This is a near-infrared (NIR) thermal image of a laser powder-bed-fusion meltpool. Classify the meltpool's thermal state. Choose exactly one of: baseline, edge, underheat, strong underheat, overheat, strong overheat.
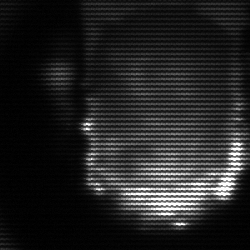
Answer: baseline